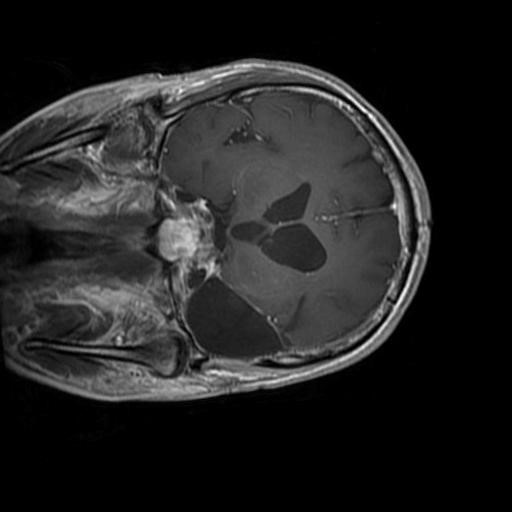
Label: brain_glioma